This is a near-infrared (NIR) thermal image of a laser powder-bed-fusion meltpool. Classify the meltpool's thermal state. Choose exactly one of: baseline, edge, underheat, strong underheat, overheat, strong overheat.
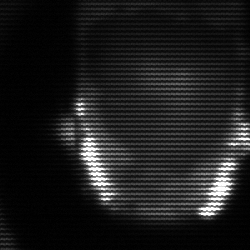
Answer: baseline